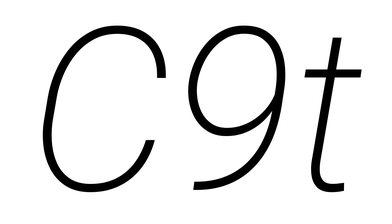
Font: Roboto-Italic_ExtraLight_Italic